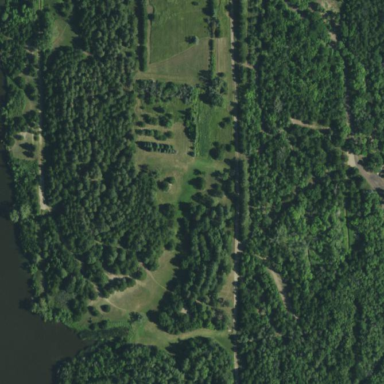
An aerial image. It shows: Golf course designated for disc golf.